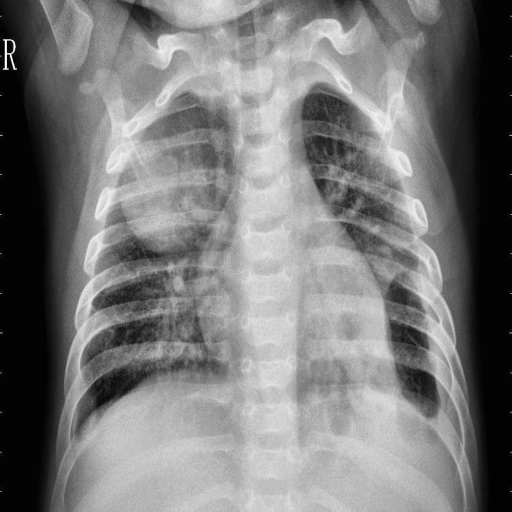
Finding: PNEUMONIA